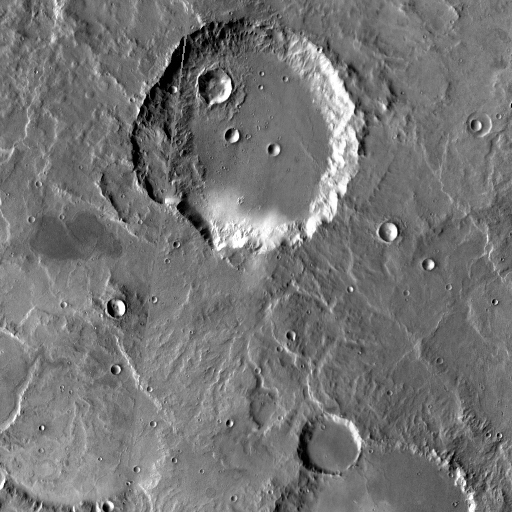
Crater classes present: Background, Other, Buried